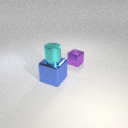
large blue metal cube in front of small purple metal cube